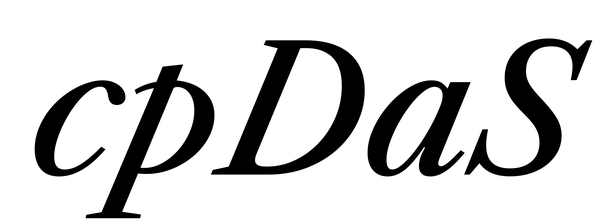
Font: LibreCaslonText-Italic_Medium_Italic